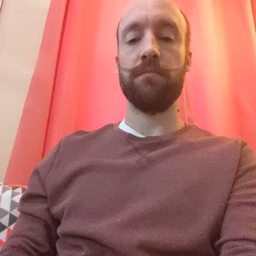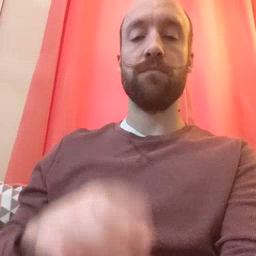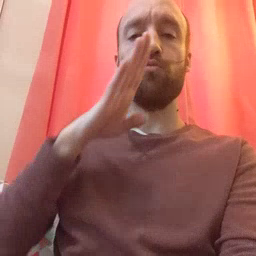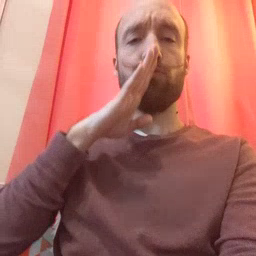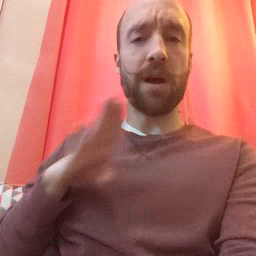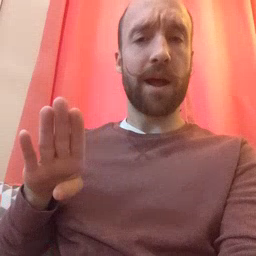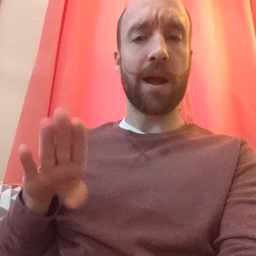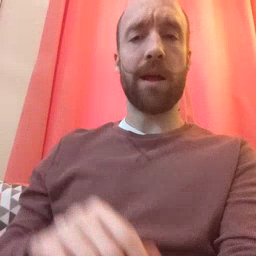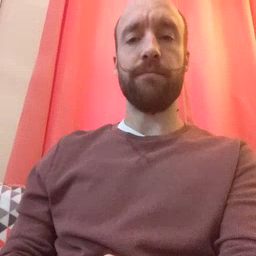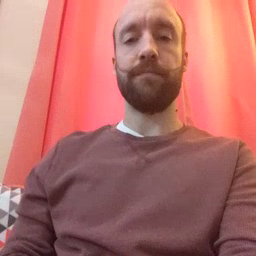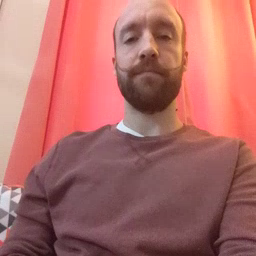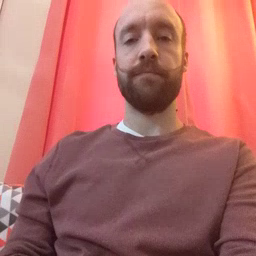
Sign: quiet